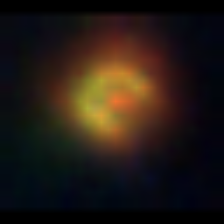
Taxon: NanoPlankton
Group: Other